Interaction volume radius: 10 \u00c5
Interaction volume height: 40 \u00c5
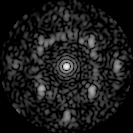
Disorder parameter: 0.5296